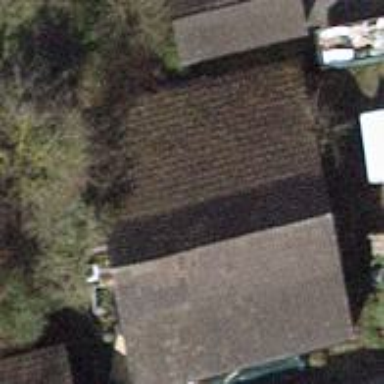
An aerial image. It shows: Shed building.